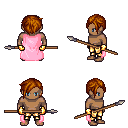
a pixel art fantasy rpg character, male body template, human, dark skin, pink cape, gold greaves, brunette pixie cut hairstyle, gold gloves, spear, four views (front, back, left, right), 2x2 character sprite sheet, small pixel art, hard edges, no anti-aliasing